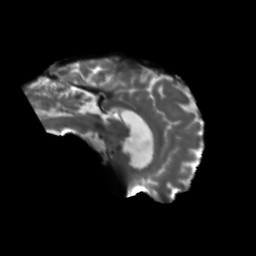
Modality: T2w
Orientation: sagittal
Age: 70
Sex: male
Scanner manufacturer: siemens
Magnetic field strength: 3 T
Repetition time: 5.47 s
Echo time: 0.0854 s